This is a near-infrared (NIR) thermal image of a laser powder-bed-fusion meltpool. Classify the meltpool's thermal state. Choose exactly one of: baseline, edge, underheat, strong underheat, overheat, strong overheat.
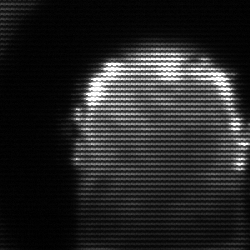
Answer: baseline